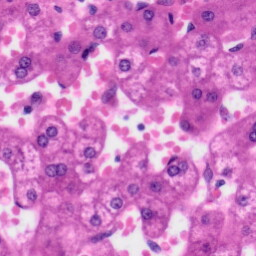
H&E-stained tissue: Liver